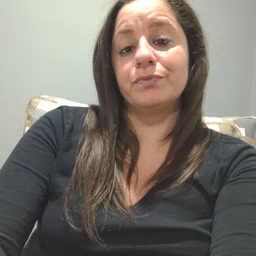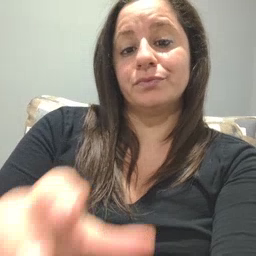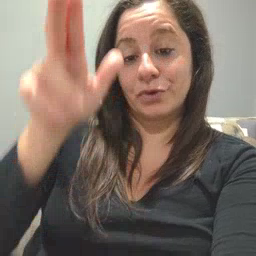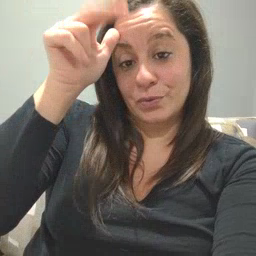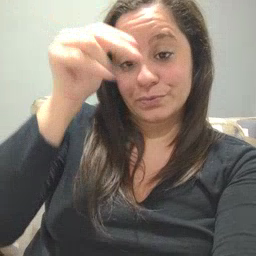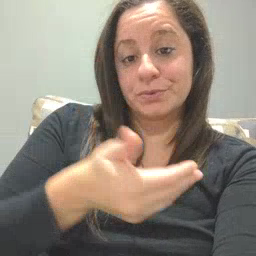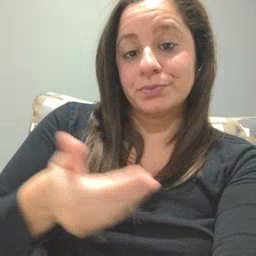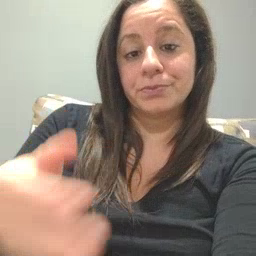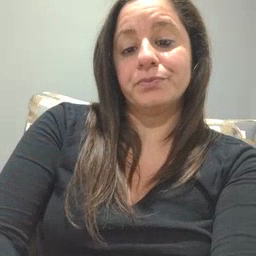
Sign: donkey